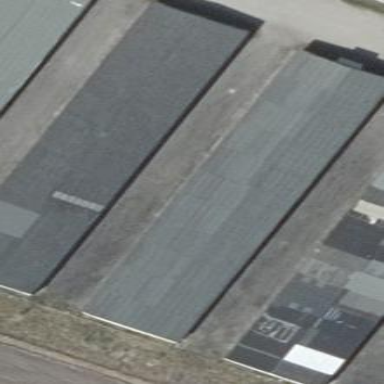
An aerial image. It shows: Group of garages.